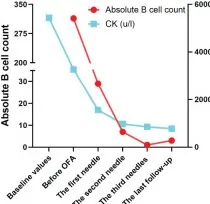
During treatment with OFA, the patient's CK level declined in line with his absolute B-cell count (A).
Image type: pathology (immunostaining)